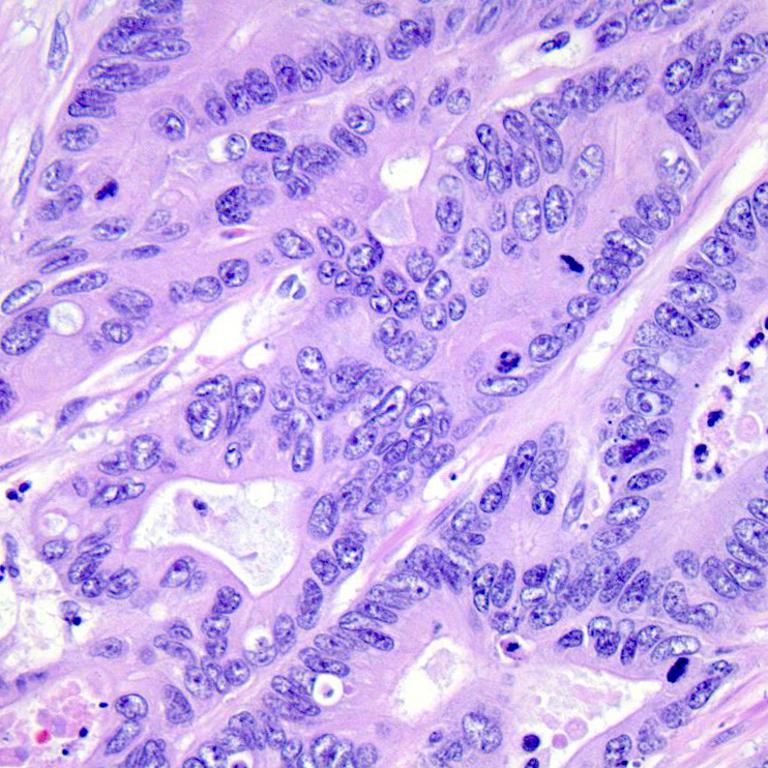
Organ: colon
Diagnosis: adenocarcinomas